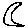
Label: moon